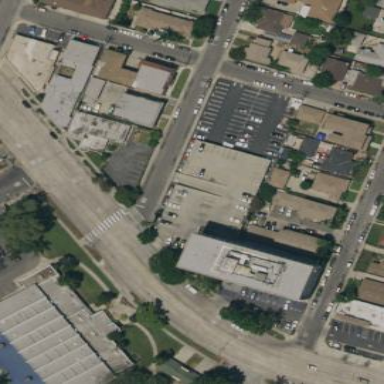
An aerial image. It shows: Commercial building.